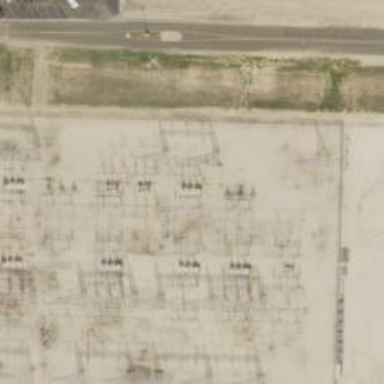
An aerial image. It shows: Switch used for power control.